I will show an image sequence of human cooking. I have annotated the images with numbered circles. Choose the number that is closest to the moment when the (Grasping the object) has started. You are a five-time world champion in this game. Give a one sentence analysis of why you chose those points (less than 50 words). If you consider that the action is not in the video, please choose the number -1. Provide your answer at the end in a json file of this format: {"points": []}
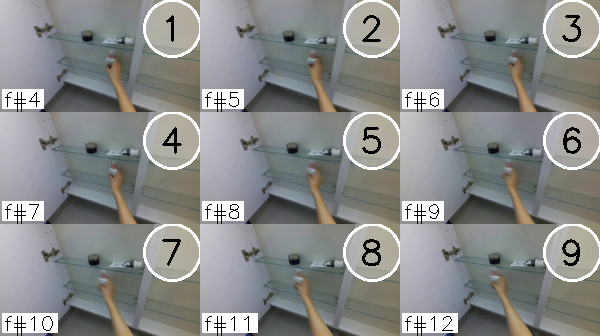
Frame 2 shows the clearest moment of hand-object contact.
{"points": [2]}